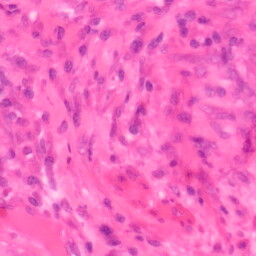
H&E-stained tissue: Colon